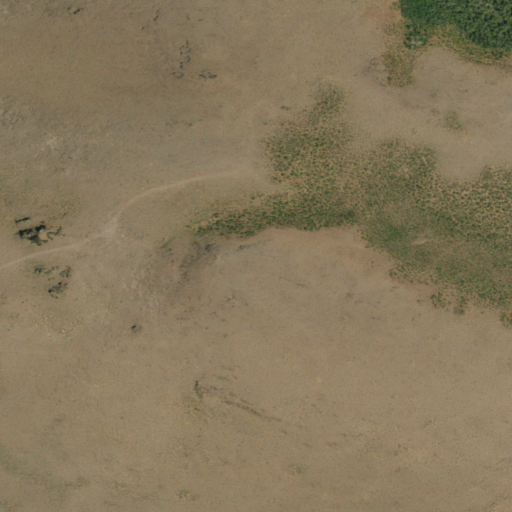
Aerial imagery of mountain in Nevada named Divine Peak containing shrub, evergreen forest, and deciduous forest